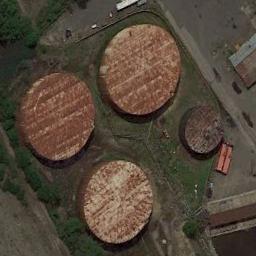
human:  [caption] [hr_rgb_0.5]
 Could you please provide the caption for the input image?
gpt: There are several neatly arranged large oil storage tanks in the factory, And there are large lawns in the factory .

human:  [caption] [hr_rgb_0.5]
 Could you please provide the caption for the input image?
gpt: There are three storage tanks of the same size and a smaller one .

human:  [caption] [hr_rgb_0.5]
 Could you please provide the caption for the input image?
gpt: There are four black storage tanks on the grass .

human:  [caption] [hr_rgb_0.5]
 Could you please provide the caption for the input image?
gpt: There is an open space like a Jiugong grid, With a storage tank in each grid .

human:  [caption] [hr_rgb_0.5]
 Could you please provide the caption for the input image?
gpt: Several buildings are beside the storage tanks .